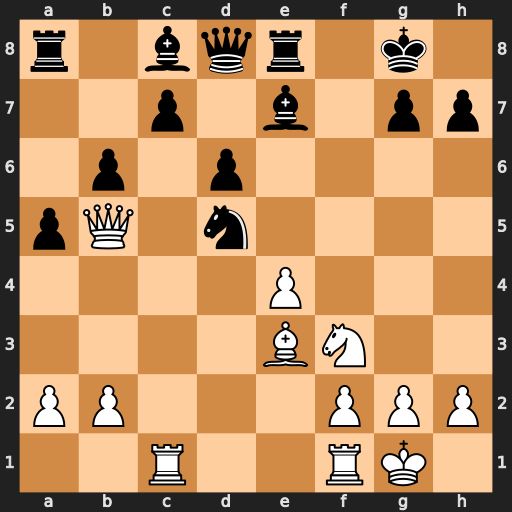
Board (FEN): r1bqr1k1/2p1b1pp/1p1p4/pQ1n4/4P3/4BN2/PP3PPP/2R2RK1
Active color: w
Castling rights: -
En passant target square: -
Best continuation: Qxd5+ Be6 Qxe6+